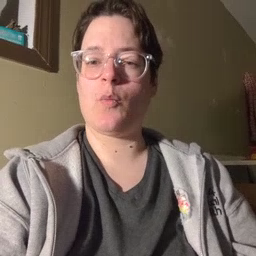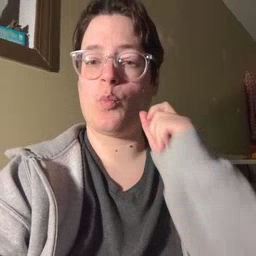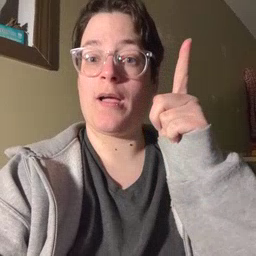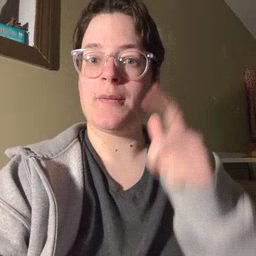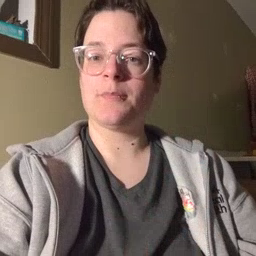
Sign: wake